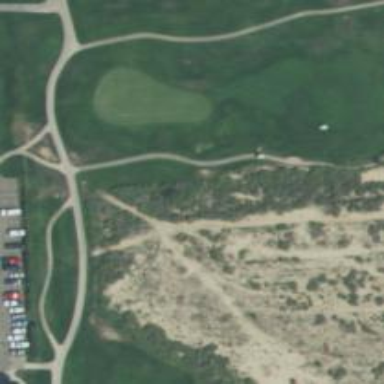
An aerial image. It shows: Path for golf carts.